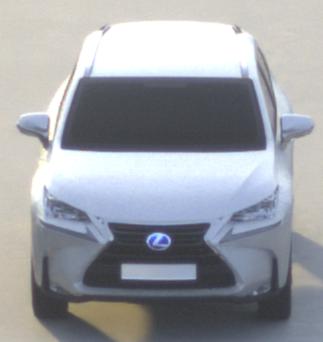
Make: Lexus
Model: NX 300h
Detailed model: NX (AZ1)
Model produced from: 2017/11
Model produced until: 2018/08
Doors: 5
Color: white
Road condition: dry road
Daytime: sunrise or sunset
Contrast: low contrast